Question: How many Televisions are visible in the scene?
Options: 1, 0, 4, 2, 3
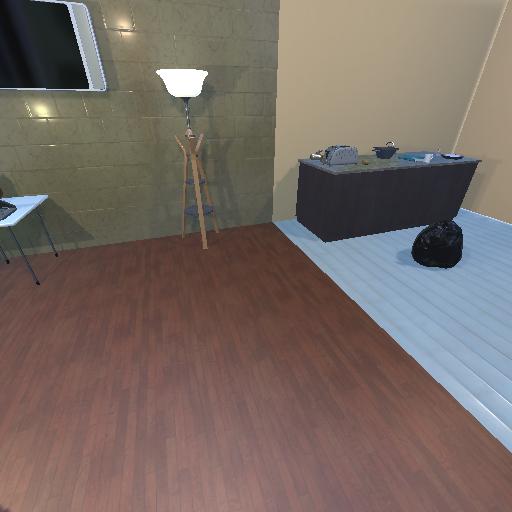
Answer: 1